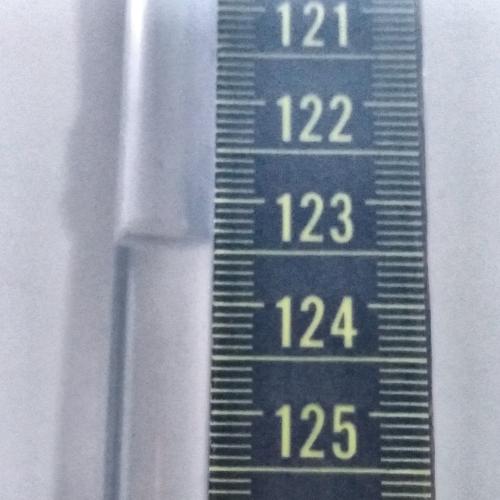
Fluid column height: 123.4 cm